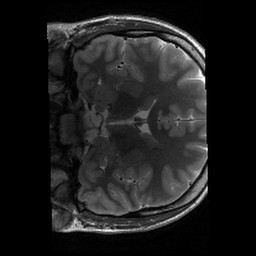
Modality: T2w
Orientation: coronal
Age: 26
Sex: male
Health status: healthy
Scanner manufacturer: siemens
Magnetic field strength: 3 T
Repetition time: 7.97 s
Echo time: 0.064 s